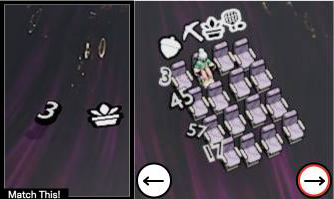
Task: seats
Answer: no